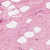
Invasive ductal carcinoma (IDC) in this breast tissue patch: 0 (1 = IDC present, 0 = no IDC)